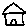
Label: house